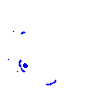
Particle: pion